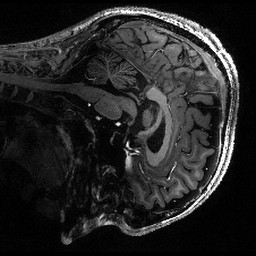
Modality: T1w
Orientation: sagittal
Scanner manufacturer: siemens
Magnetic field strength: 6.98 T
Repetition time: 2.82 s
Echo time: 0.00282 s